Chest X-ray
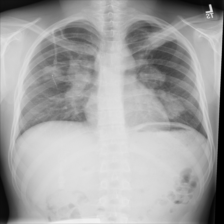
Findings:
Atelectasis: negative
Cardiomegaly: negative
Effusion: negative
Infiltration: negative
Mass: negative
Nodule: positive
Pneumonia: negative
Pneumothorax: negative
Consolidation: negative
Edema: negative
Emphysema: negative
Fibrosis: positive
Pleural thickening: negative
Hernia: negative